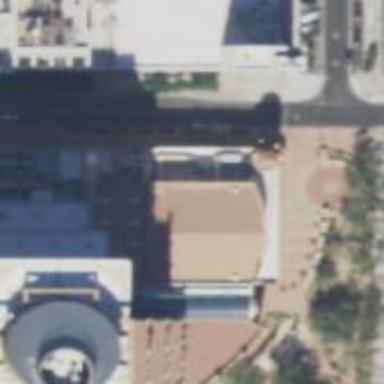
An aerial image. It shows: There is theatre building.